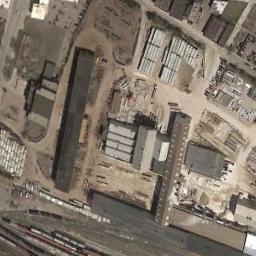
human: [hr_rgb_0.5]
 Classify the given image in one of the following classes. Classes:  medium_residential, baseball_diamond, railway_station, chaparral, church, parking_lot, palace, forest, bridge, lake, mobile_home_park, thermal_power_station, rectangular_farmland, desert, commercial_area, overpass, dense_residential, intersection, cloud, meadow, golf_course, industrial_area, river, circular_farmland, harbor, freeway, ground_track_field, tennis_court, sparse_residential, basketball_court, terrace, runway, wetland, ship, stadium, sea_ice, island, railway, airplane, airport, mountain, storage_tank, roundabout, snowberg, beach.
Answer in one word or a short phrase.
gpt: industrial_area